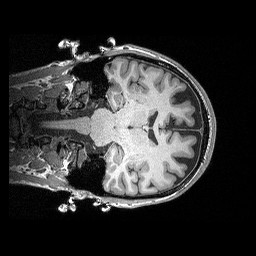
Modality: T1w
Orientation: coronal
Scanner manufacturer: siemens
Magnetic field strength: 3 T
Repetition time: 2.3 s
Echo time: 0.00298 s